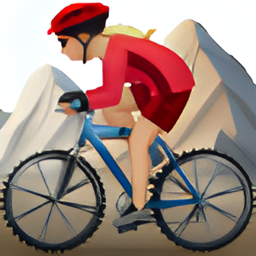
Name: woman mountain biking type 3
Emoji: 🚵🏼‍♀️
Group: People & Body
Sub-group: person-sport